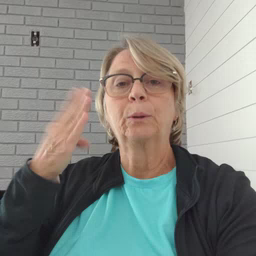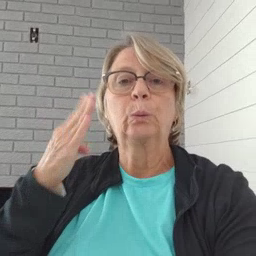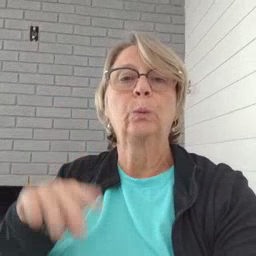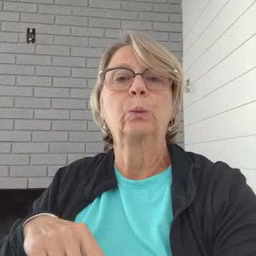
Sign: blue